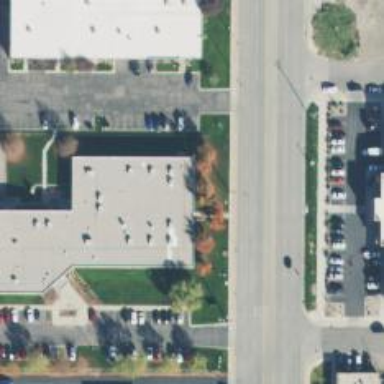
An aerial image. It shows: Healthcare clinic.